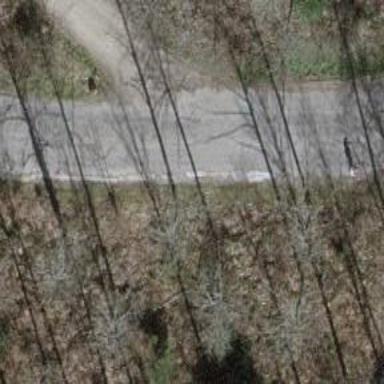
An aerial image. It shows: Unclassified road.